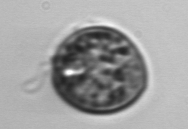
Label: Prorocentrum